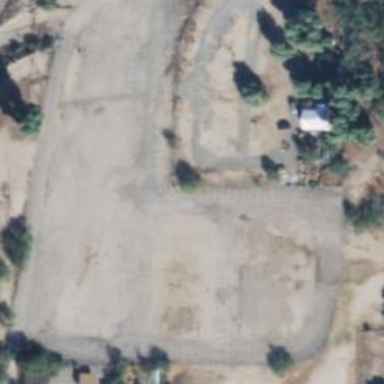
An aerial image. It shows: Brownfield area.